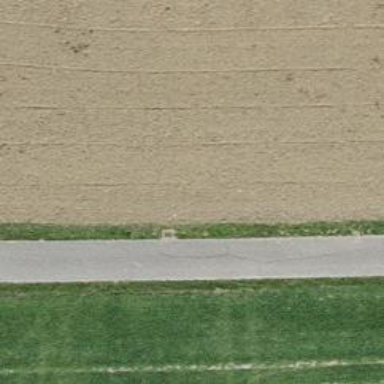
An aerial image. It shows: Track with grade 1 quality.